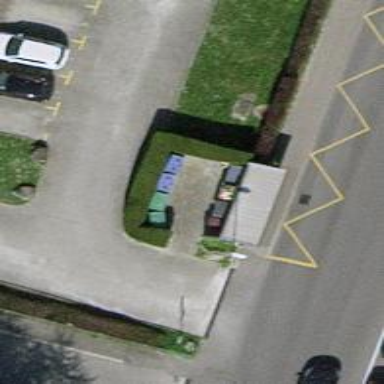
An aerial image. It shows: Platform with shelter made of asphalt. This platform is used for public transport.